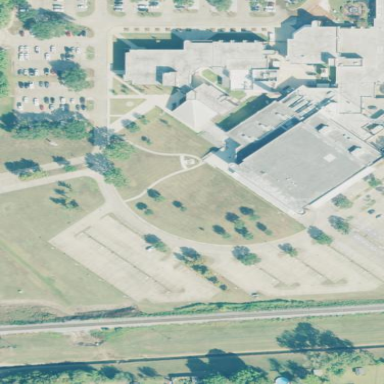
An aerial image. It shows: Conference center building.